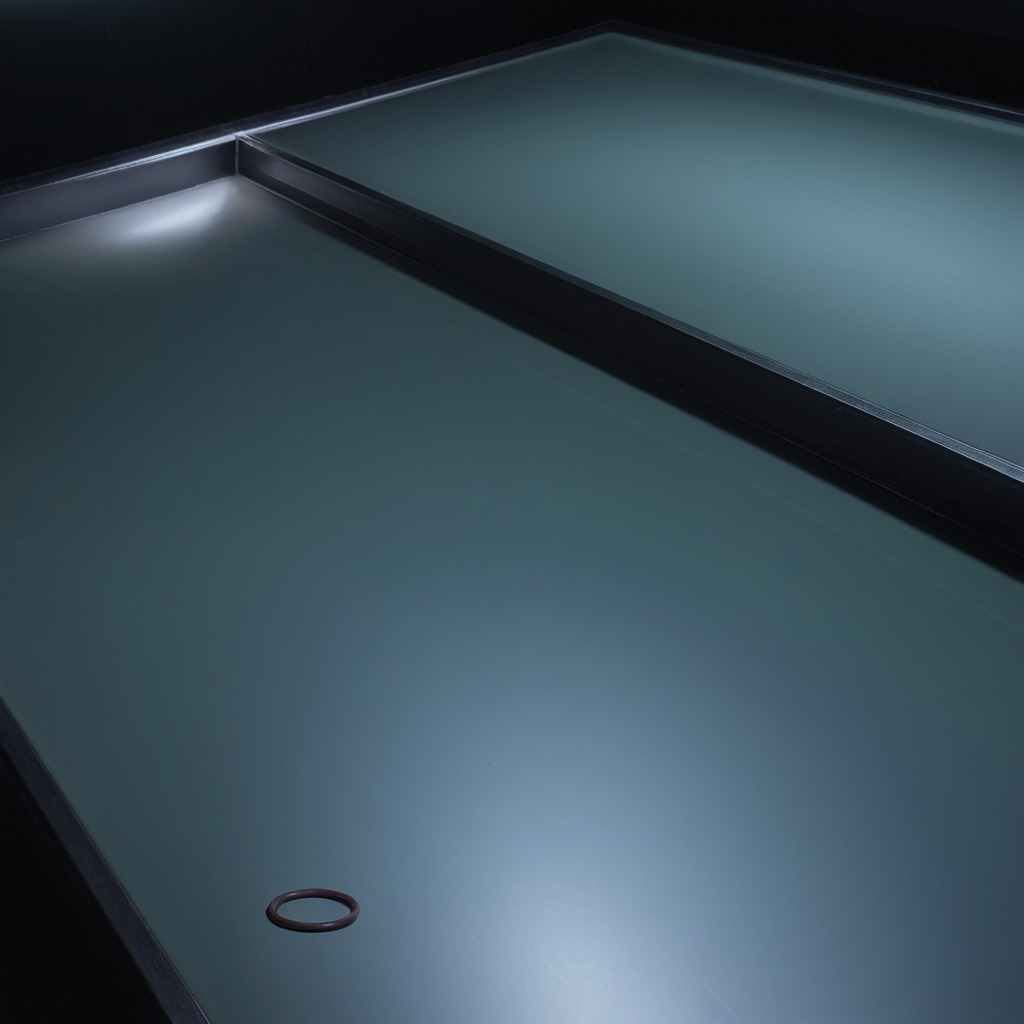
A rubber O-ring is lying on a clean empty table in a railway signal maintenance room.